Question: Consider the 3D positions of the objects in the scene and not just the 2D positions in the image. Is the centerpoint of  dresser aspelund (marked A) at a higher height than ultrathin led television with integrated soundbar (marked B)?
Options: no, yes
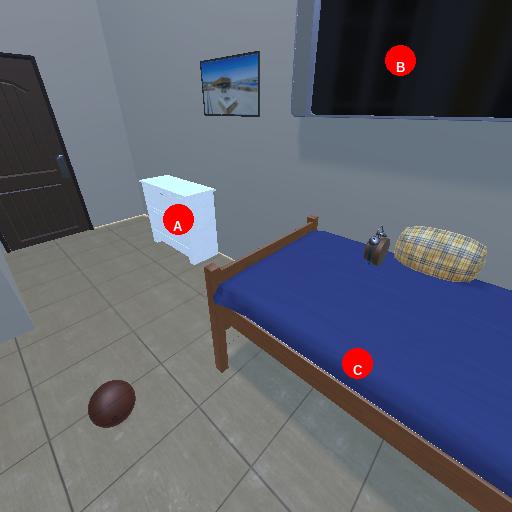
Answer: no